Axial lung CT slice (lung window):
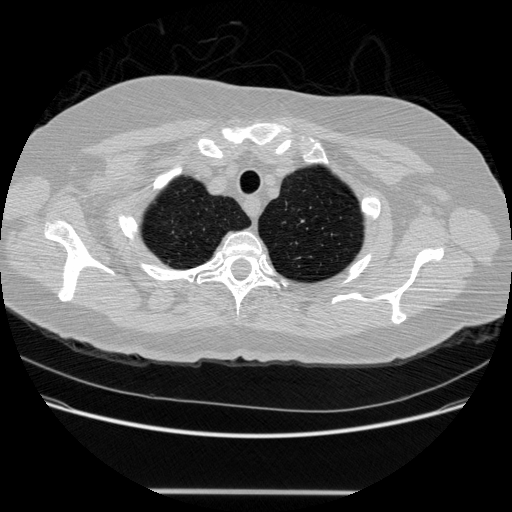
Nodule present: no